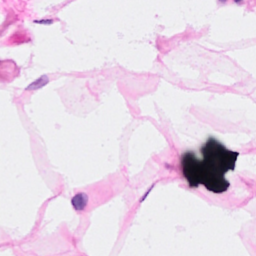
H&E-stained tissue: Breast